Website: bh-photo
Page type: customer-info-address
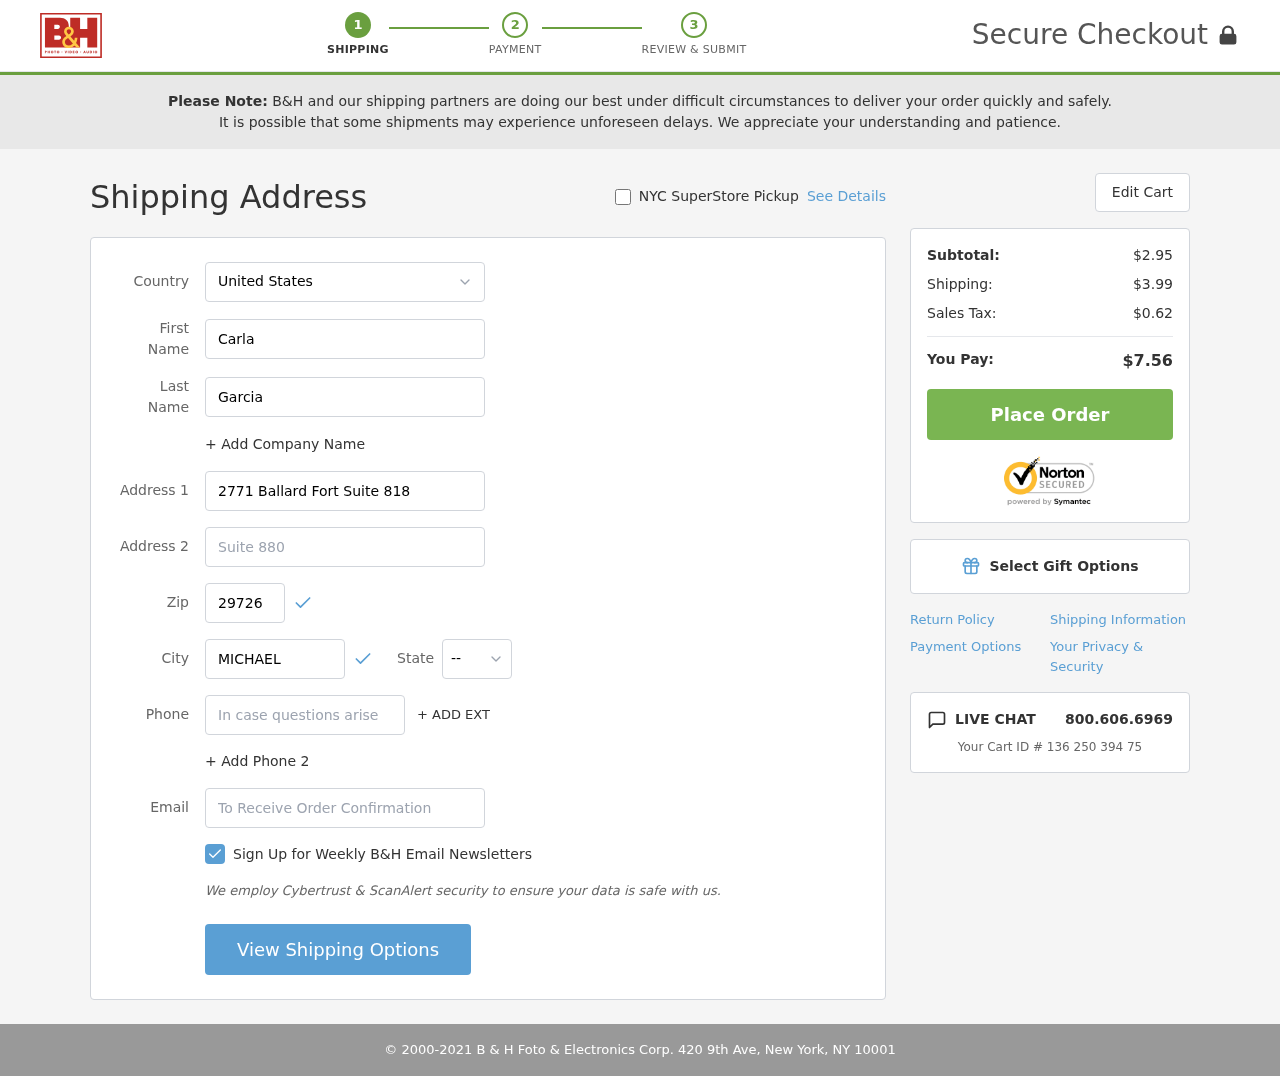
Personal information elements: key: PII_CITY
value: Michaelborough
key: PII_COUNTRY
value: United States
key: PII_EMAIL
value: carla_garcia@hotmail.com
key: PII_FIRSTNAME
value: Carla
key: PII_LASTNAME
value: Garcia
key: PII_PHONE
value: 2935568115
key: PII_POSTCODE
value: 29726
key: PII_STATE_ABBR
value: CA
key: PII_STREET
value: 2771 Ballard Fort Suite 818
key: PII_STREET2
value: Suite 880
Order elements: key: ORDER_SUBTOTAL
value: $2.95
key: ORDER_SHIPPING_COST
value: $3.99
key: ORDER_TAX
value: $0.62
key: ORDER_TOTAL
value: $7.56
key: ORDER_ID
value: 136 250 394 75